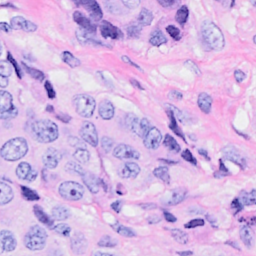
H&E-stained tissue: Breast